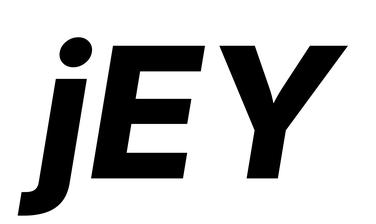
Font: Inter-Italic_ExtraBold_Italic